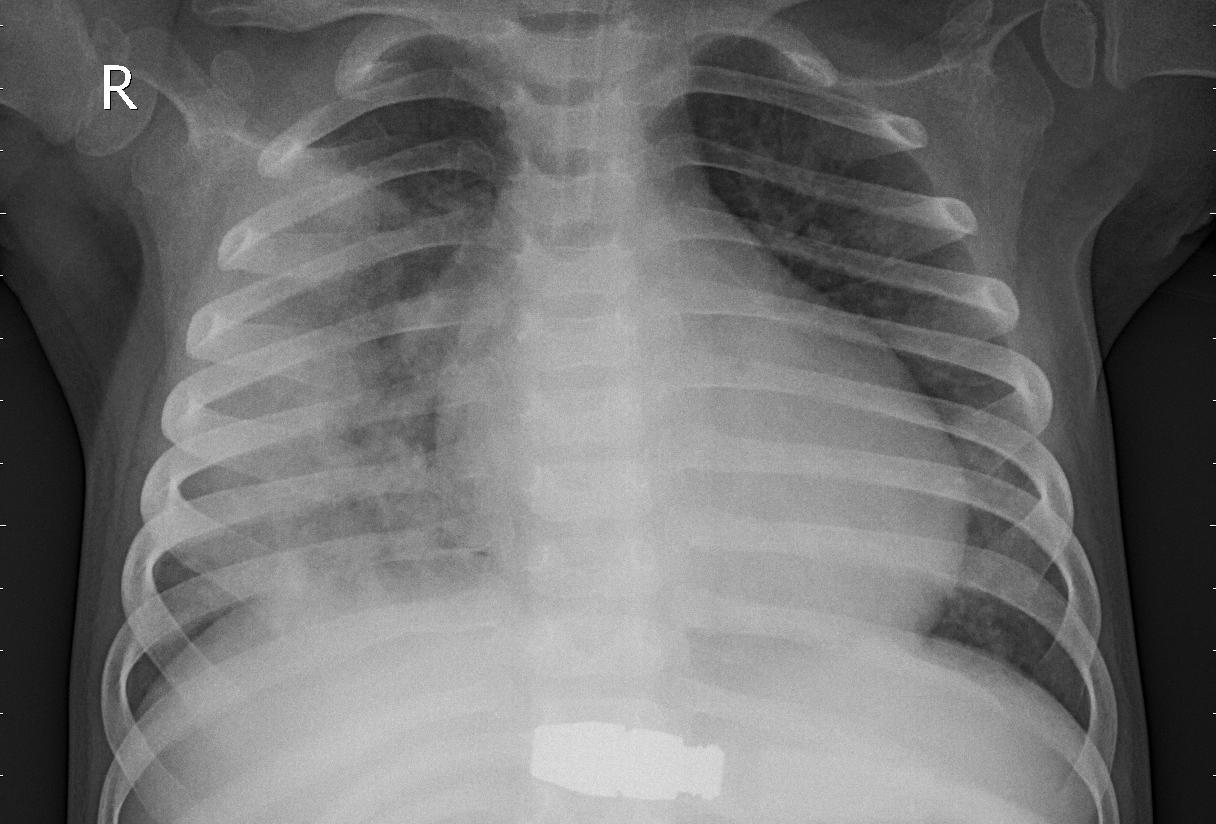
Diagnosis: PNEUMONIA